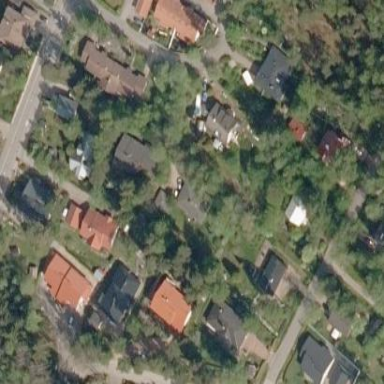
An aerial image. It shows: Residential area.